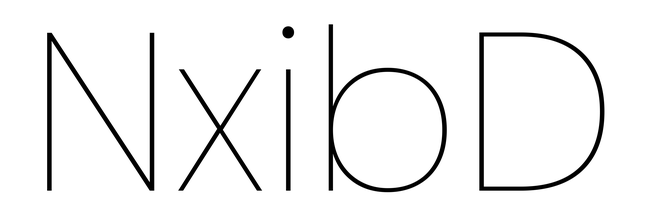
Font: Poppins-Thin